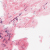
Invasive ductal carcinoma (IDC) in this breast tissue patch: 0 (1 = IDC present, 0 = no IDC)